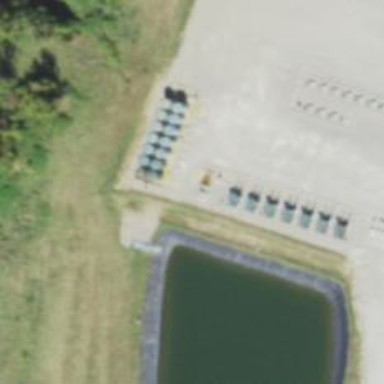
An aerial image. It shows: Storage tank that is man-made.